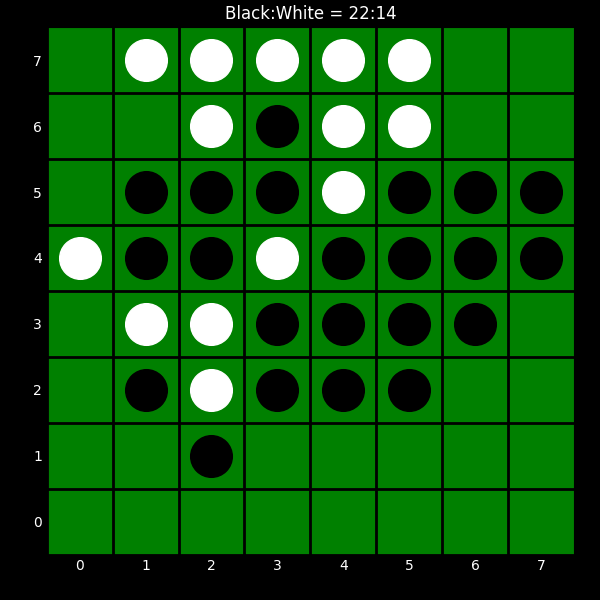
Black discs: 22
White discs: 14